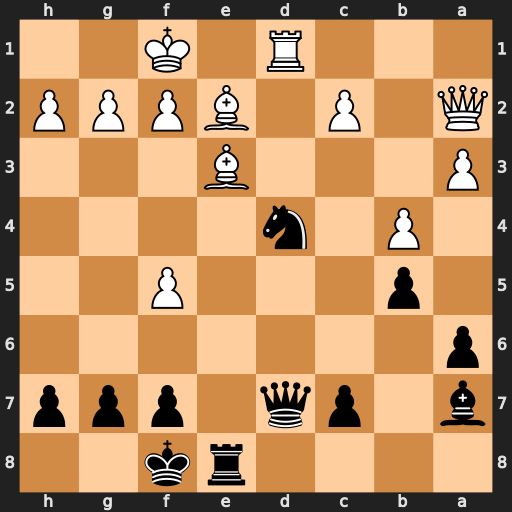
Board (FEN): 4rk2/b1pq1ppp/p7/1p3P2/1P1n4/P3B3/Q1P1BPPP/3R1K2
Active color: b
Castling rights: -
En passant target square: -
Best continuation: Rxe3 fxe3 Qxf5+ Ke1 Nxc2+